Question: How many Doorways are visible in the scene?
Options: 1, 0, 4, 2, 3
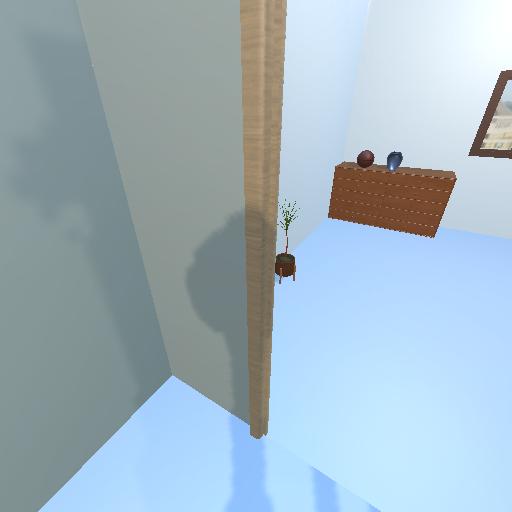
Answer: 1